Question: Count the number of objects in the diagram.
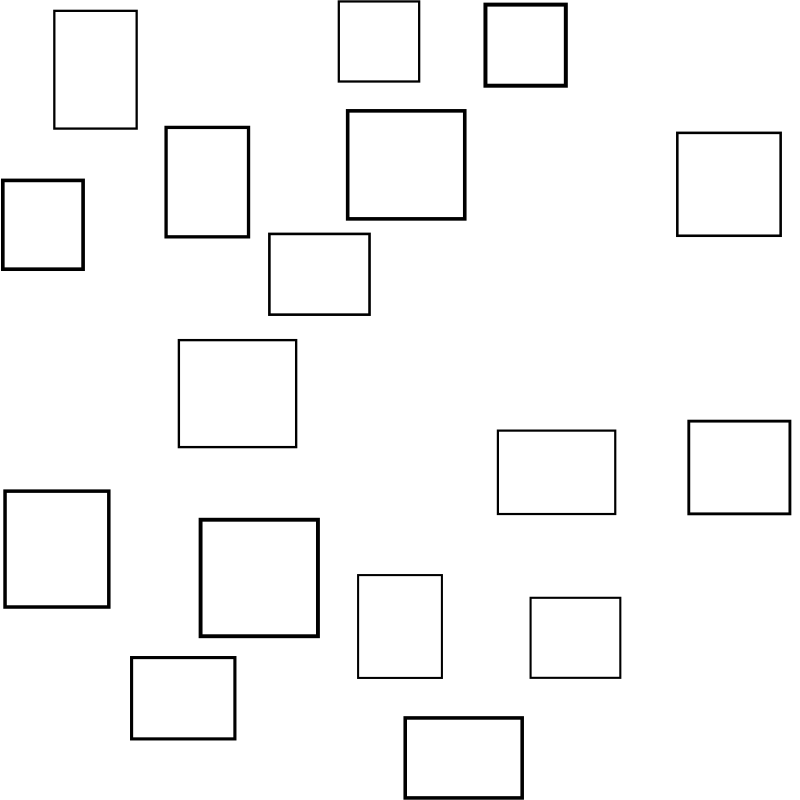
Answer: 17